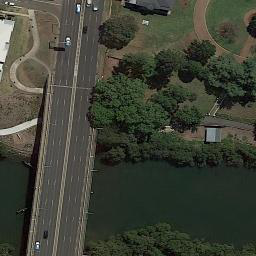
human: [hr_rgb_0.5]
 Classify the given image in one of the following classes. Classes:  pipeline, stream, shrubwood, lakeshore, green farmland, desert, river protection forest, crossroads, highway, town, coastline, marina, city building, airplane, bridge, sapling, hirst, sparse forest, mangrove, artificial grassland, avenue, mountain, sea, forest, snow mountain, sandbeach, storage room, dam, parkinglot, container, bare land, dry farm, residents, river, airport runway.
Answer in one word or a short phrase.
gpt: bridge